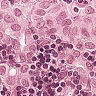
Metastatic tissue present: yes